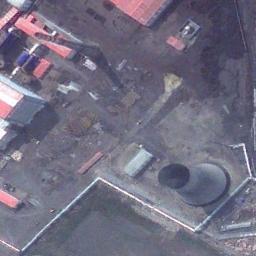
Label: thermal_power_station